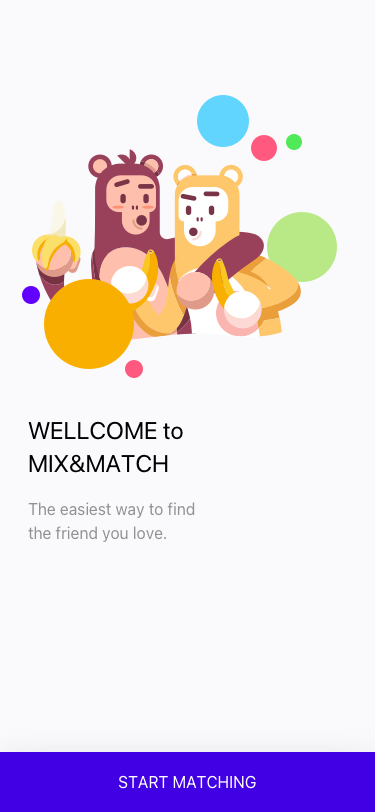
Text in this UI design:
START MATCHING
The easiest way to find
the friend you love.
WELLCOME to
MIX&MATCH